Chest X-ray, PA view. Patient: 67 years old, sex M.
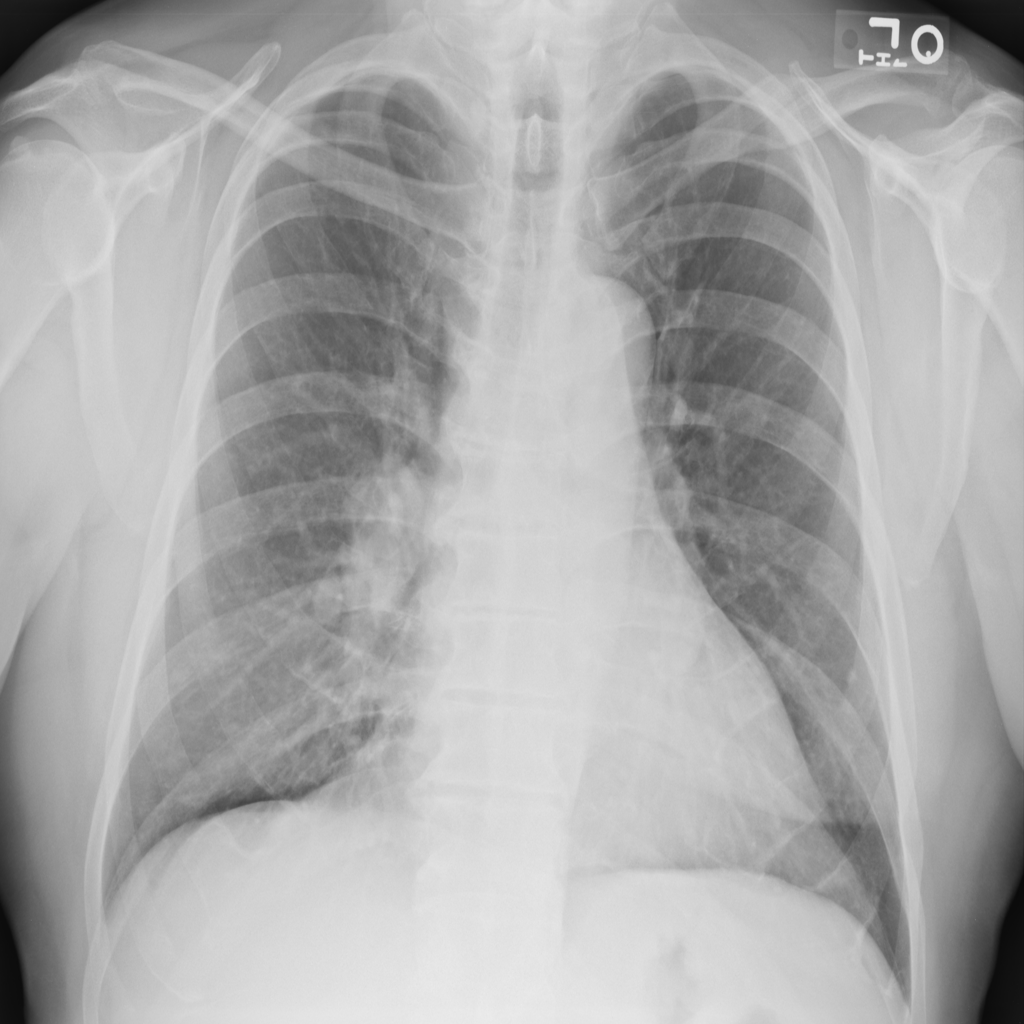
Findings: No Finding